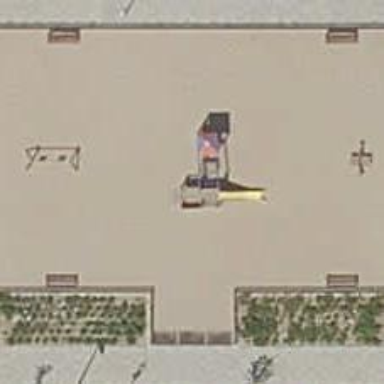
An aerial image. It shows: Playground area for leisure activities on the land.